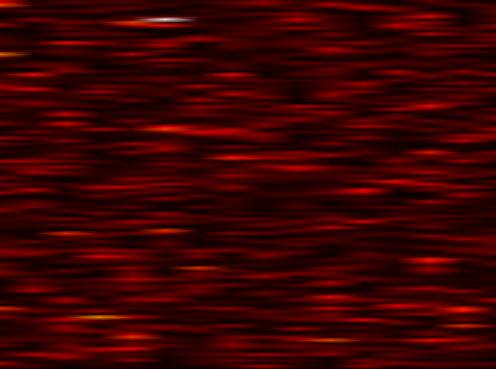
Label: FBMC